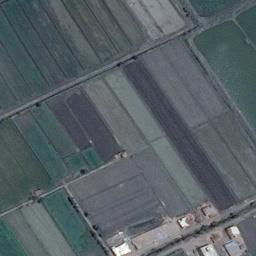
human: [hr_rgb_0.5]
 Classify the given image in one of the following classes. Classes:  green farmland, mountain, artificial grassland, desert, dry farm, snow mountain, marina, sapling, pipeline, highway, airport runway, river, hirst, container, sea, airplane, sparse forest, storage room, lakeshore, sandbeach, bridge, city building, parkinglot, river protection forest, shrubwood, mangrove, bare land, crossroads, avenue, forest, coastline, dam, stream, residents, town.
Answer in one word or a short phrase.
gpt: green farmland